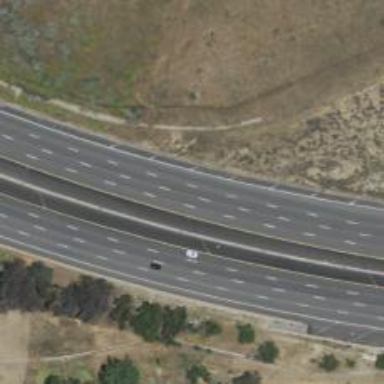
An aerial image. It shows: Motorway.